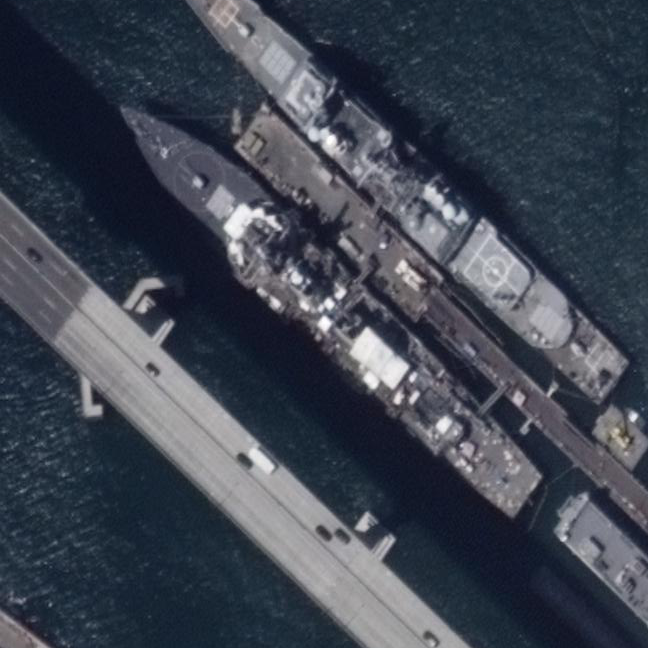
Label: destroyer